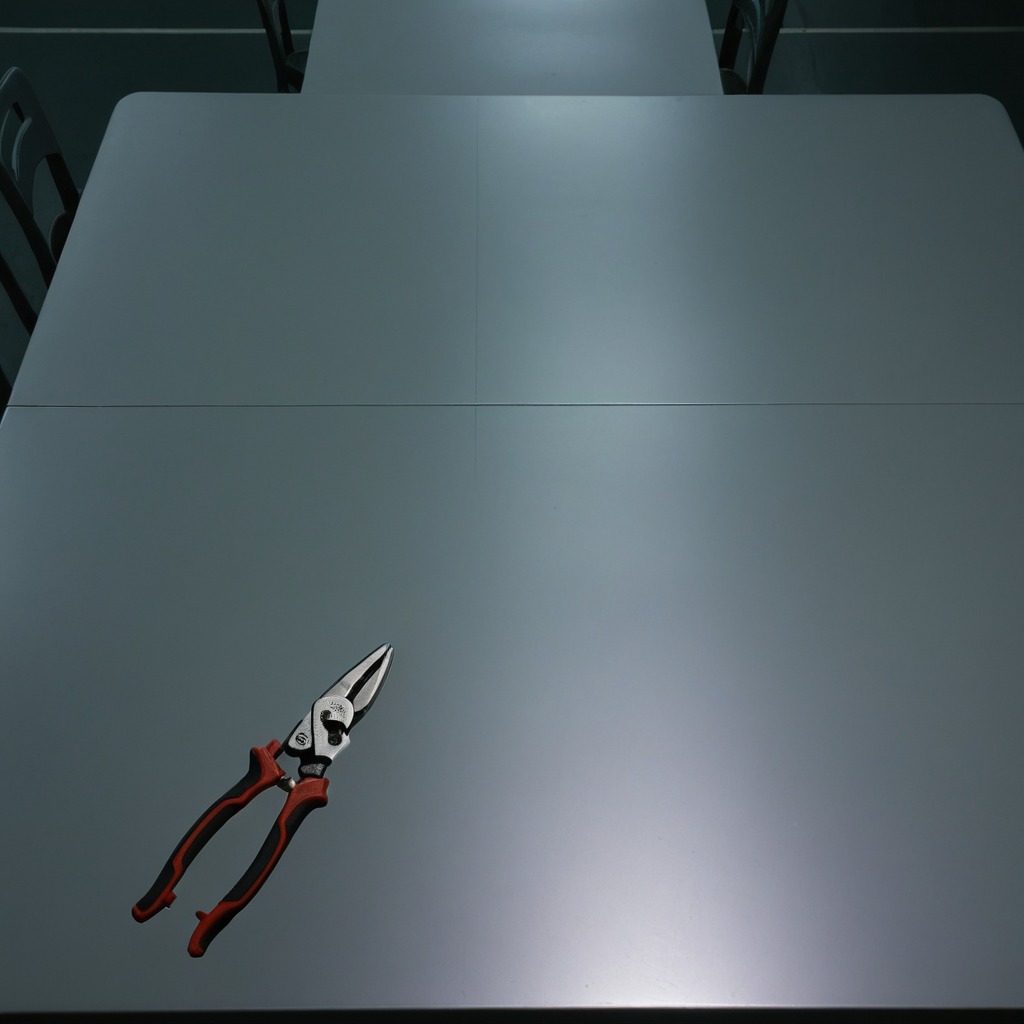
A plier lies on the clean empty table in a railway signal maintenance room lit by harsh overhead fluorescents.